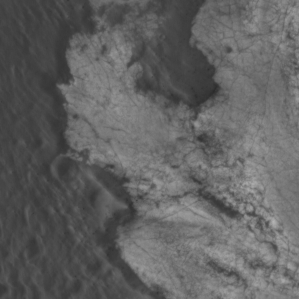
Label: non_frost